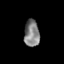
Tissue: skin
Cell type: Epithelial cells
Senescence score: 0.2194
Nuclear area (px): 402
Mean DAPI intensity: 128.448